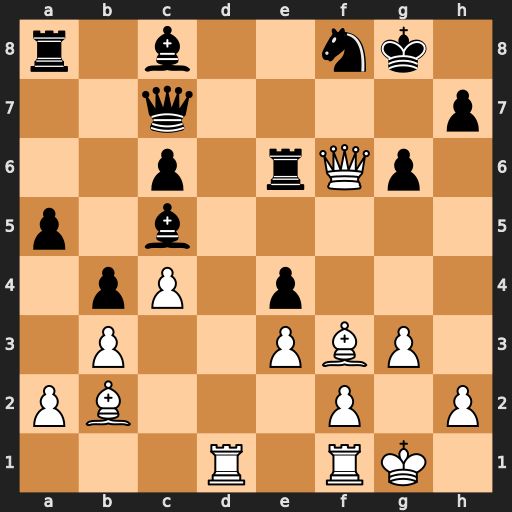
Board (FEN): r1b2nk1/2q4p/2p1rQp1/p1b5/1pP1p3/1P2PBP1/PB3P1P/3R1RK1
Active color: w
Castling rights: -
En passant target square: -
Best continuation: Qh8+ Kf7 Qg7+ Ke8 Qxc7